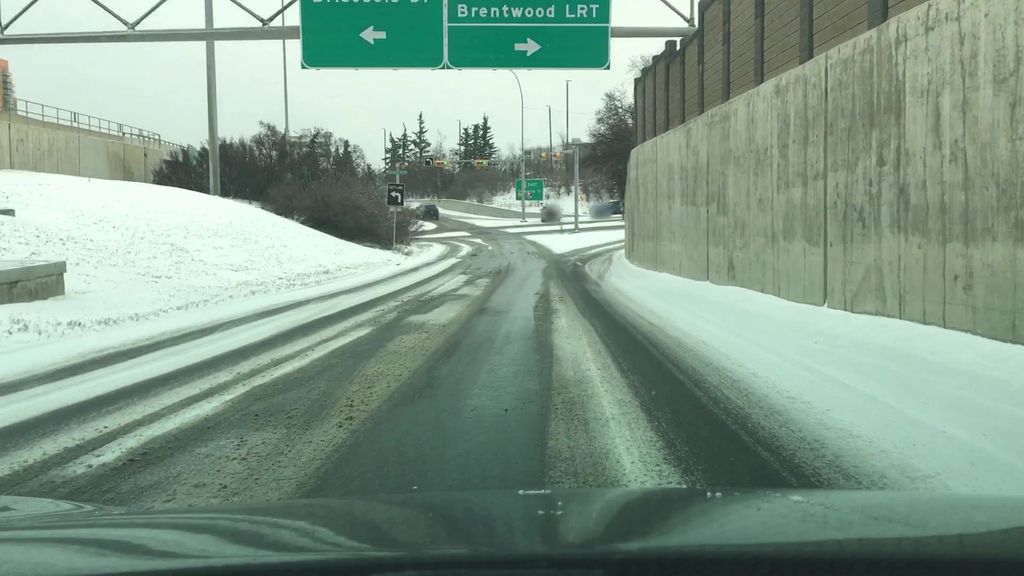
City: calgary